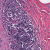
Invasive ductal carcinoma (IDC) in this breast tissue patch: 0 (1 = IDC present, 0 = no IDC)